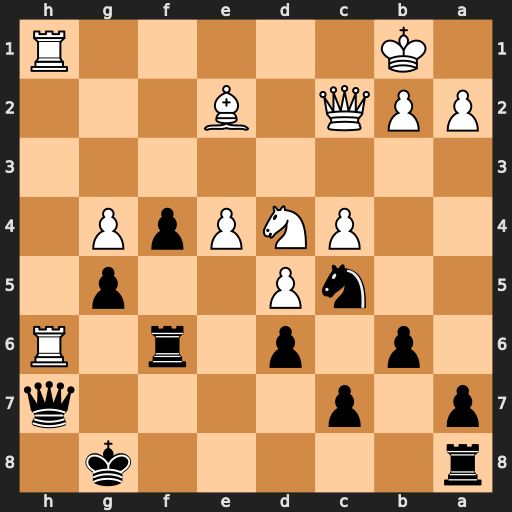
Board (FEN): r5k1/p1p4q/1p1p1r1R/2nP2p1/2PNPpP1/8/PPQ1B3/1K5R
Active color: b
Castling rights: -
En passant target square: -
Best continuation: Rxh6 Rxh6 Qxh6